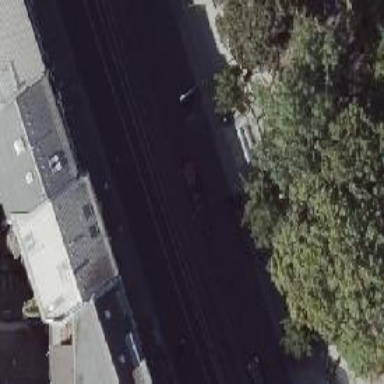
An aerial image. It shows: Secondary road with asphalt surface and separate sidewalks. On-street parallel parking lanes on both sides of the road.